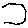
Label: hexagon